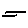
Label: line